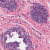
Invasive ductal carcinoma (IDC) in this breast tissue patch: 0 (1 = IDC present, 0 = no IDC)